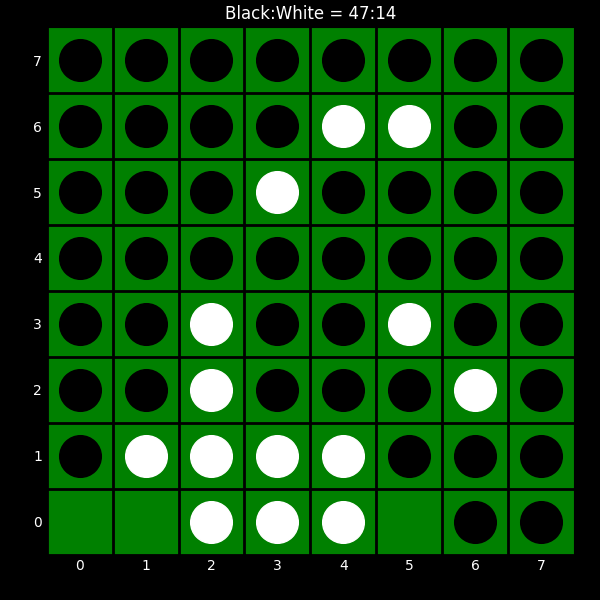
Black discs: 47
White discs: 14